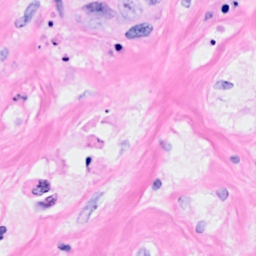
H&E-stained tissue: Breast